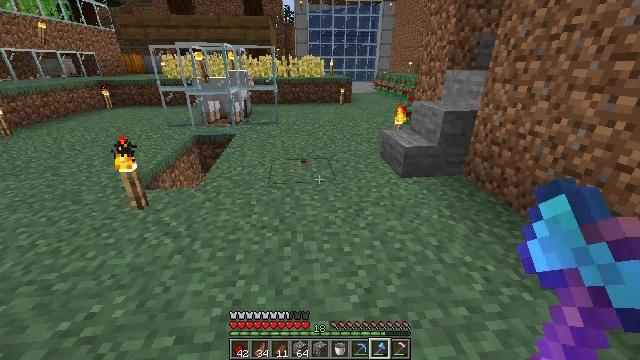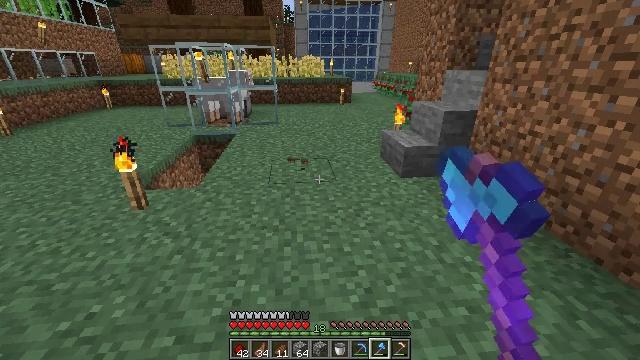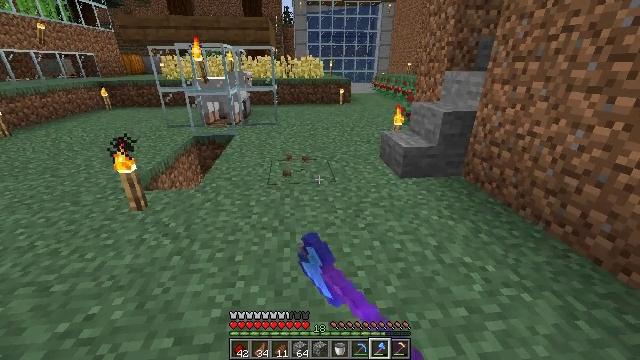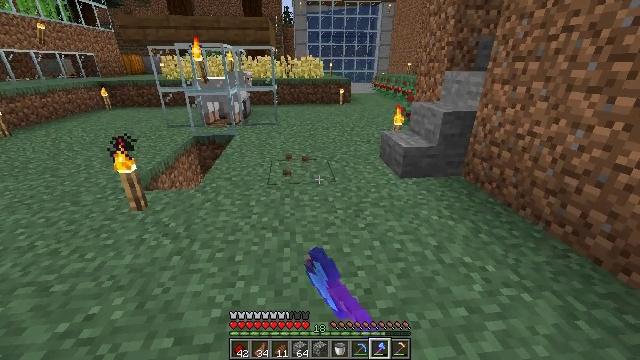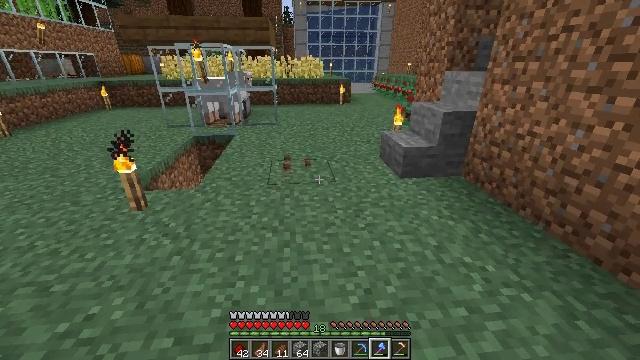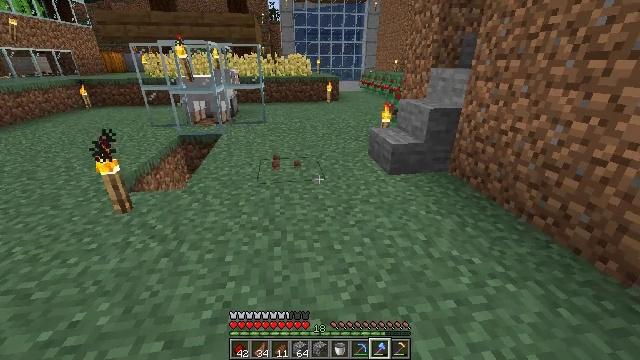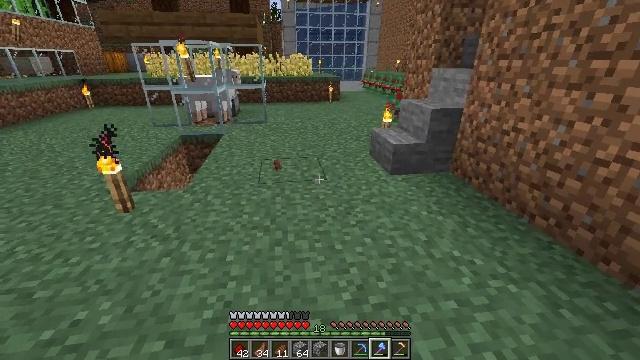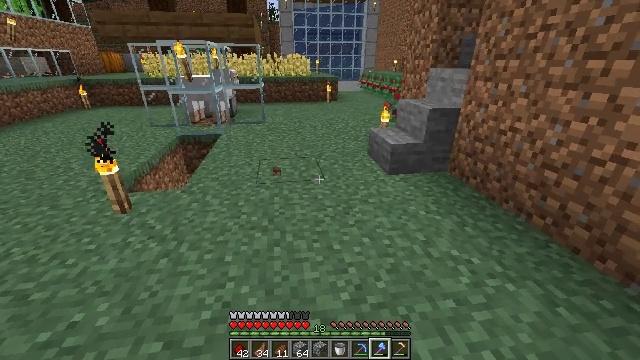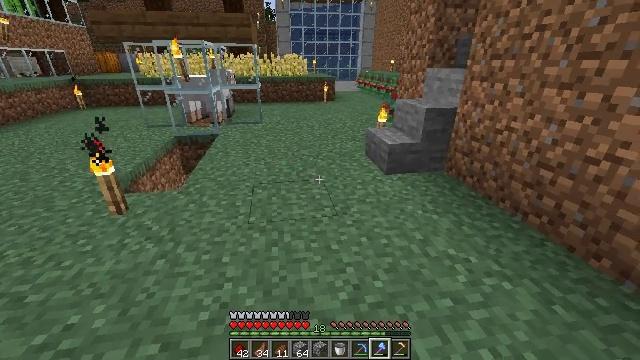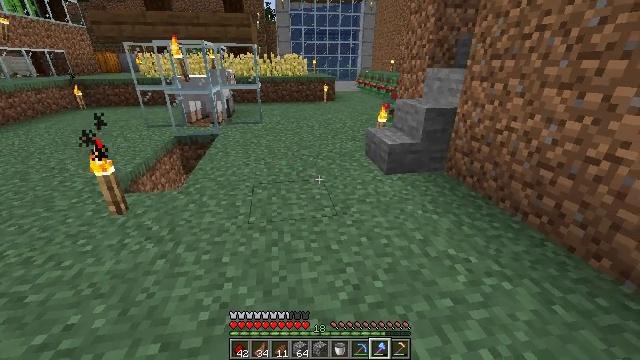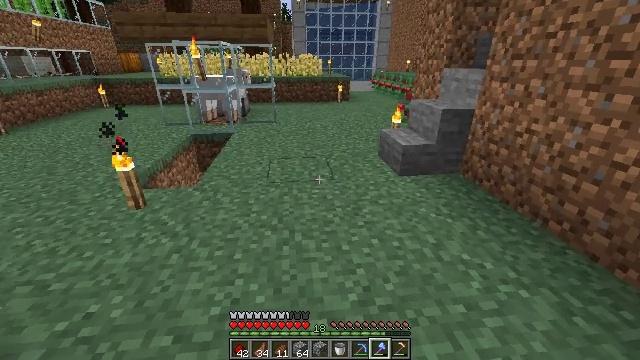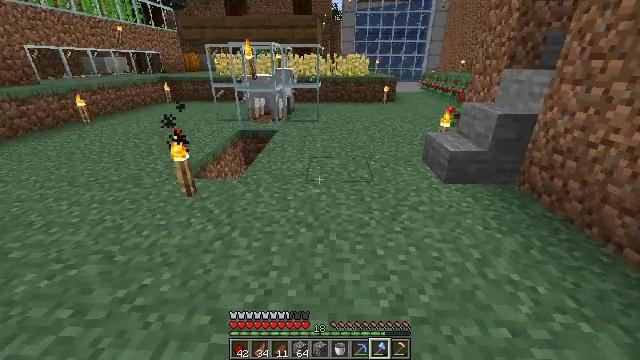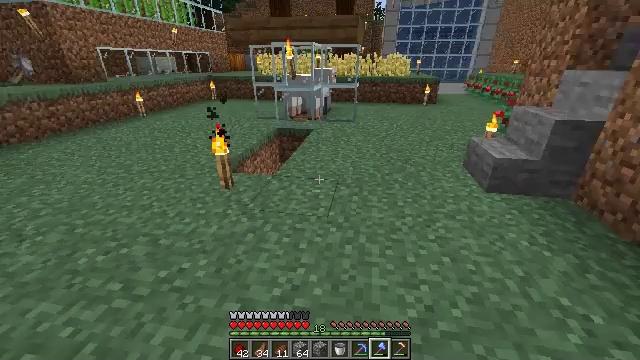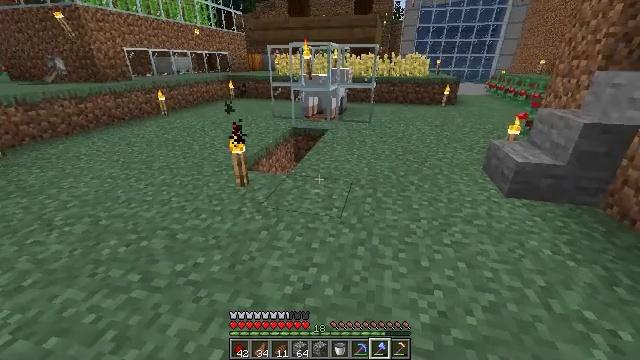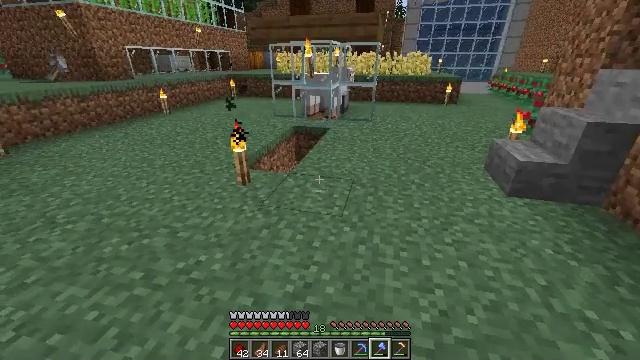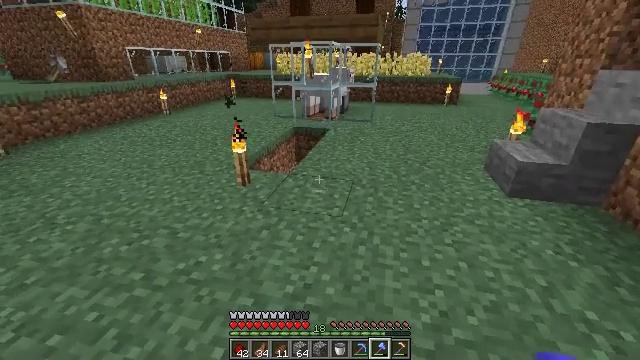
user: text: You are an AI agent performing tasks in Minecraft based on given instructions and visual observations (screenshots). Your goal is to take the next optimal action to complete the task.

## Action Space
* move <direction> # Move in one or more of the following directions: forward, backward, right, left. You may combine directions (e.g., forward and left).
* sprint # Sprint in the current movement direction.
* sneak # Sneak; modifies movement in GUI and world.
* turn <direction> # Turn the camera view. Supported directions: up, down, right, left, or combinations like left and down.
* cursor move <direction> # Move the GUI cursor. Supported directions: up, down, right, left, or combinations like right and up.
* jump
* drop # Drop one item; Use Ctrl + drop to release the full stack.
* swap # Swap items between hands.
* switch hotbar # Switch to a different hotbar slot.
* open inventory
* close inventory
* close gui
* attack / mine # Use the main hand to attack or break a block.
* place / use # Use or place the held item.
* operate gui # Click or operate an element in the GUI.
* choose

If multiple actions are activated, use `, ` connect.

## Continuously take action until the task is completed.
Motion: motion action
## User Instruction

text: Harvest wheat from the field.
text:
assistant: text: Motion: attack / mine
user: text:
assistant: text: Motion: attack / mine
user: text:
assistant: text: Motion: no_op
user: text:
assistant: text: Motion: no_op
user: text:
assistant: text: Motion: turn right
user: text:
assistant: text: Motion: no_op
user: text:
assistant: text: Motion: no_op
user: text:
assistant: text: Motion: no_op
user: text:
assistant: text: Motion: no_op
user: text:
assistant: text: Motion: turn left
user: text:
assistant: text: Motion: turn left
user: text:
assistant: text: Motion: turn left
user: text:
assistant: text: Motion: turn left
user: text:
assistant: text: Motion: no_op
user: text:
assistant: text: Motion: no_op
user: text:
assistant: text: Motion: no_op
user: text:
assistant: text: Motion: turn right and up
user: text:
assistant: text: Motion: turn right and up
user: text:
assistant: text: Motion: turn right and up
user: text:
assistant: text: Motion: move forward and move left, turn right and up
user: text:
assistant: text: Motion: move forward and move left, turn right and up
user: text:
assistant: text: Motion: move forward and move left, turn right and up
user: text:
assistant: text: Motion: move forward and move left, turn right and up
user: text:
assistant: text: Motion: move forward and move left, turn right and up
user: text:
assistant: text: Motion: move forward and move left, turn right
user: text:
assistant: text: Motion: move forward and move left, turn right
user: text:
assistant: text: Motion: move forward and move left, turn right
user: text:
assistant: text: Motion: move forward and move left, turn right
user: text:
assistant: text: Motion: move forward and move left, turn right
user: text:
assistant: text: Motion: move forward and move left, turn right